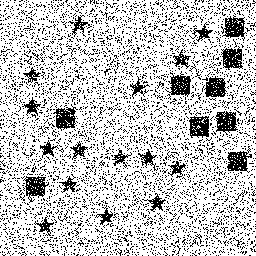
Squares: 9
Triangles: 0
Stars: 15
Total shapes: 24